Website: bh-photo
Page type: delivery-shipping
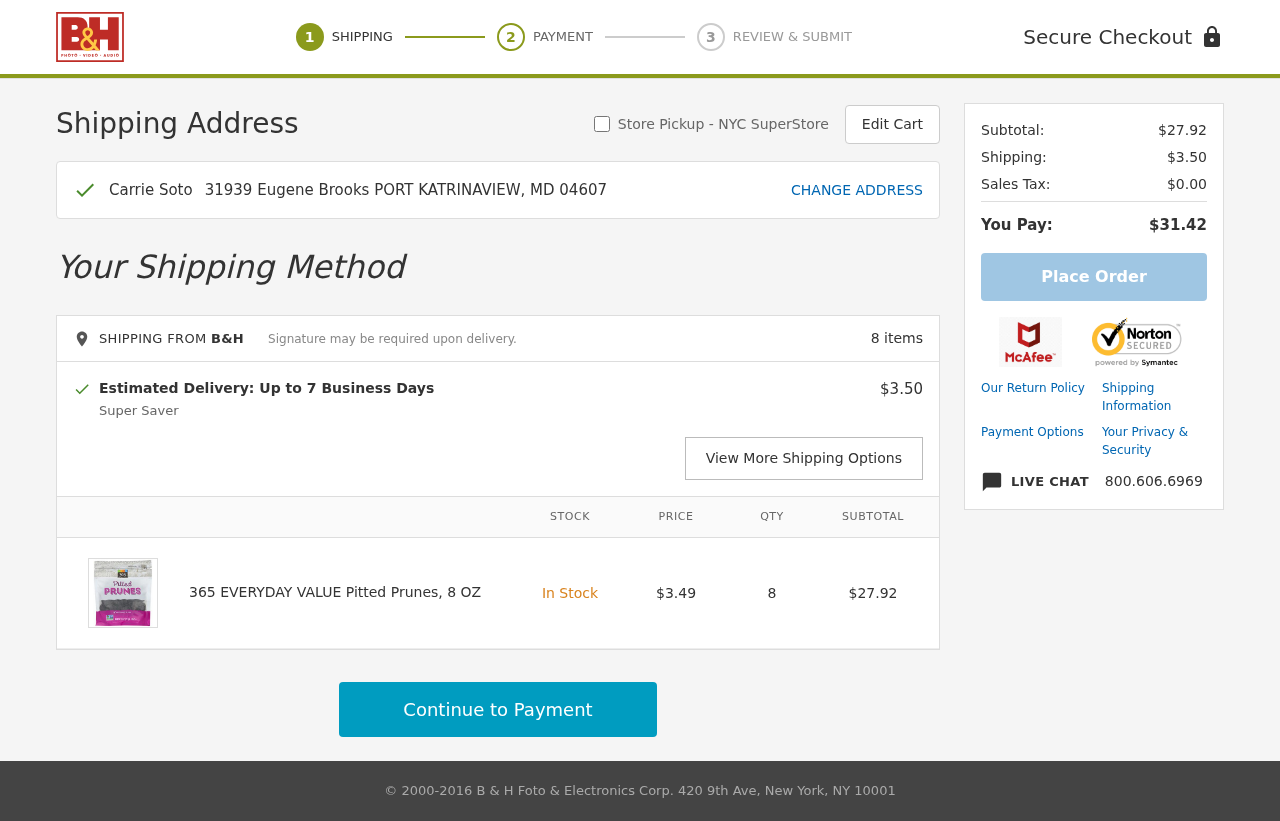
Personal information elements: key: PII_FULLNAME
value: Carrie Soto
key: PII_STREET
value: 31939 Eugene Brooks
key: PII_CITY_STATE_ZIP
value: PORT KATRINAVIEW, MD 04607
Product elements: key: PRODUCT1_NAME
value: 365 EVERYDAY VALUE Pitted Prunes, 8 OZ
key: PRODUCT1_PRICE
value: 3.49
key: PRODUCT1_QUANTITY
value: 8
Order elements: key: ORDER_NUM_ITEMS
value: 8 items
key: ORDER_DELIVERY_DATE
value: Estimated Delivery: Up to 7 Business Days
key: ORDER_SHIPPING_COST
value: $3.50
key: ORDER_SUBTOTAL
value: $27.92
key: ORDER_SUBTOTAL2
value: $27.92
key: ORDER_SHIPPING_COST2
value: $3.50
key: ORDER_TAX
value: $0.00
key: ORDER_TOTAL
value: $31.42